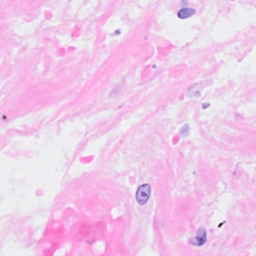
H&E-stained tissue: Breast